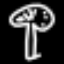
Label: mushroom